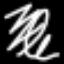
Label: leaf